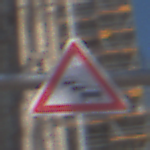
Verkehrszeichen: Stau
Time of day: MorningAfternoon
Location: Outdoor (Urban)
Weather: Clear
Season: NotSpecified
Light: Natural